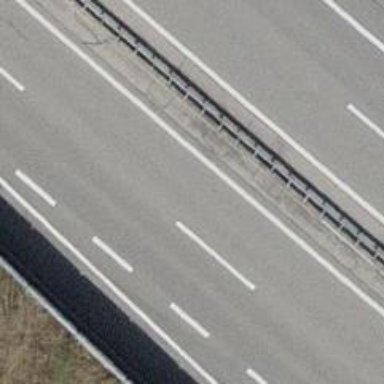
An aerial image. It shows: Motorway junction.